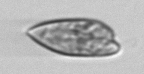
Label: Prorocentrum_dentatum